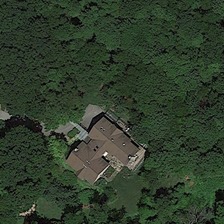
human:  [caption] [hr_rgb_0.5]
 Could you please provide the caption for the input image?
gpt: many green trees are around a building near a car .

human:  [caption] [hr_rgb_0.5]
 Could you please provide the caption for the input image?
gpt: many green trees are around a building near a car .

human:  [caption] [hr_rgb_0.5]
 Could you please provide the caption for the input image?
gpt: many green trees are around a building near a car .

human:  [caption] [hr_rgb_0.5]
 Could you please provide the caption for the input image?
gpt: many green trees are around a building near a car .

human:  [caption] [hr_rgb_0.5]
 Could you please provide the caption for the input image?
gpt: many green trees are around a building near a car .